Question: When going here: right-click on my project > Properties > Android the below error happens.

This error happens when I go to Properties > Android on the project or either of the libraries (ignore BibleTriviaPro).
This error seems to have came out of nowhere. I cannot think of anything I have changed and now all of a sudden tonight this error comes up. How can I fix this?
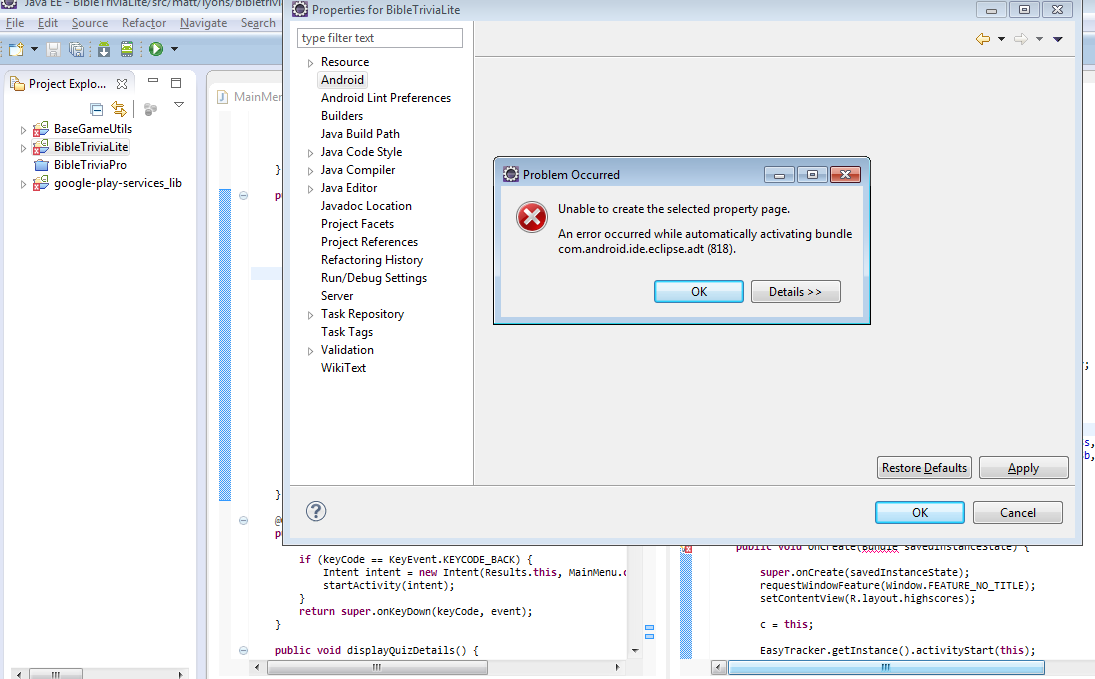
Answer: I was having the same error this morning strange as everything was fine last night.
Try cleaning all projects in workspace then restart eclipse - worked for me